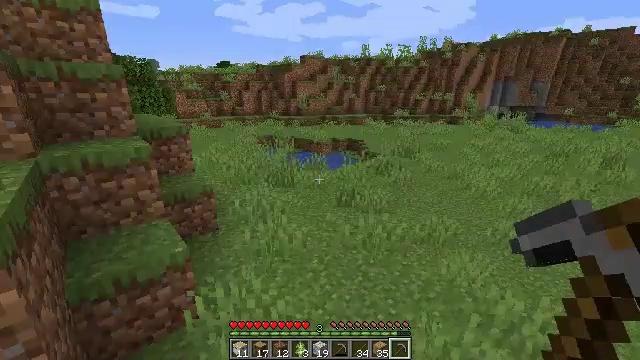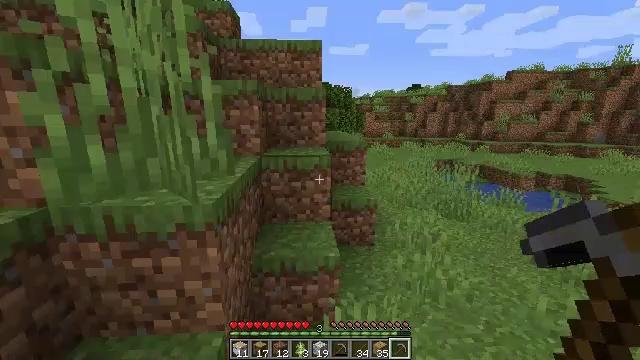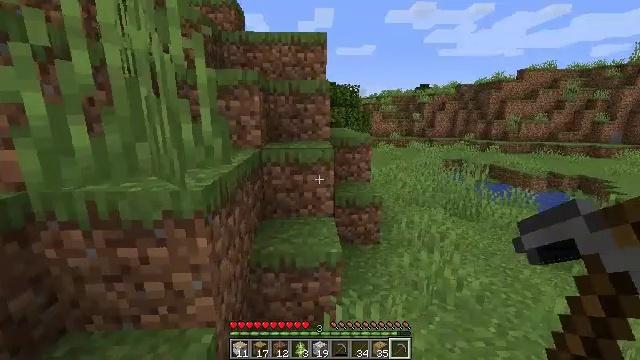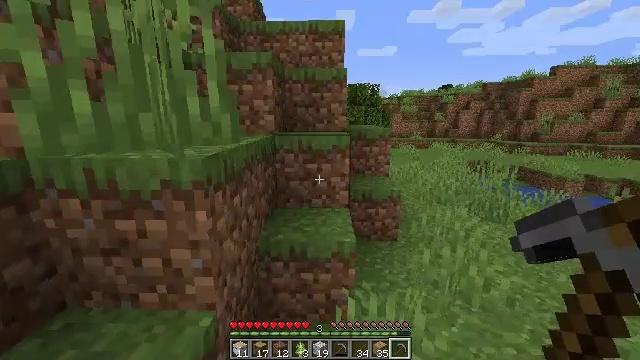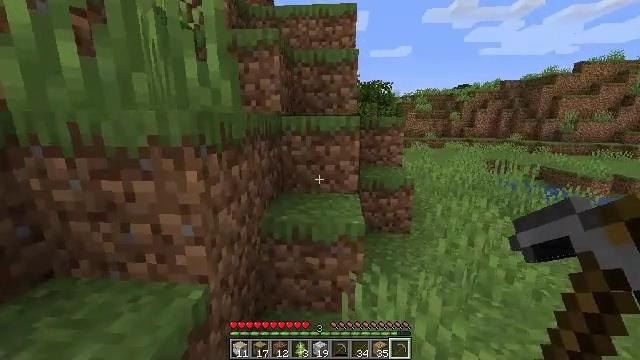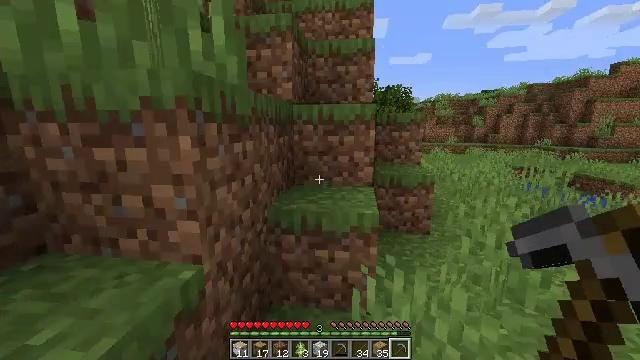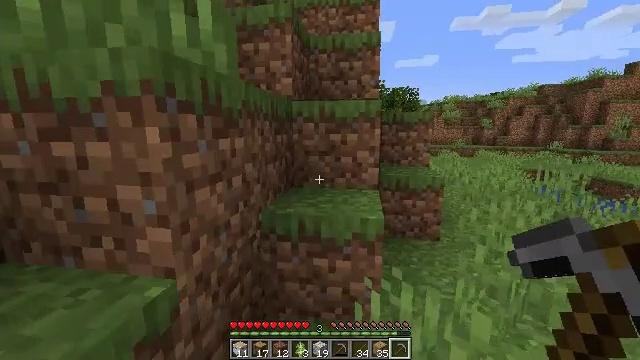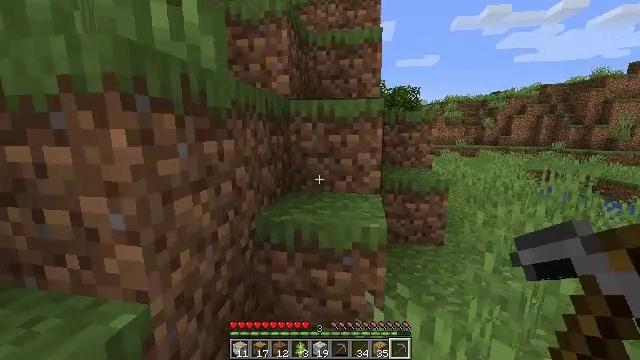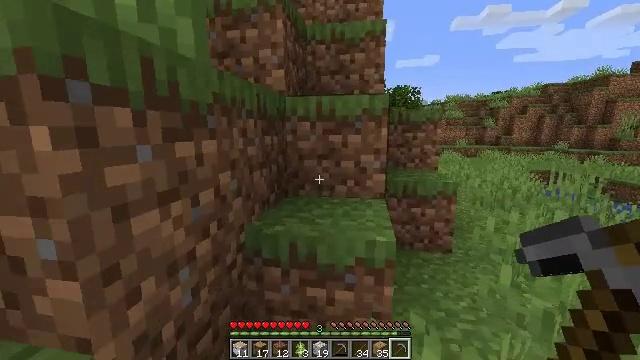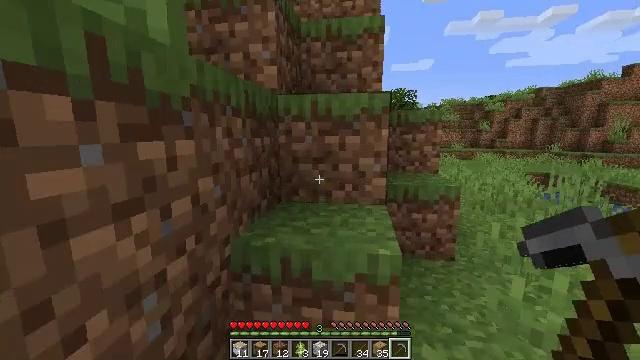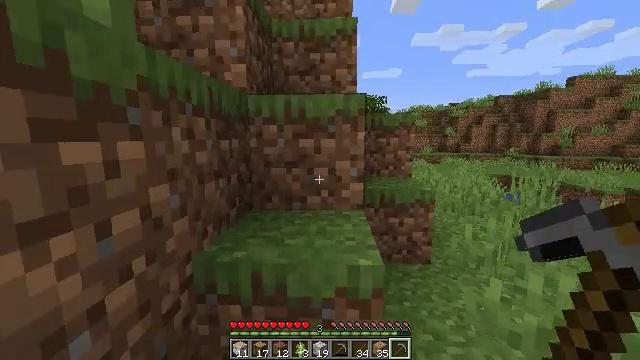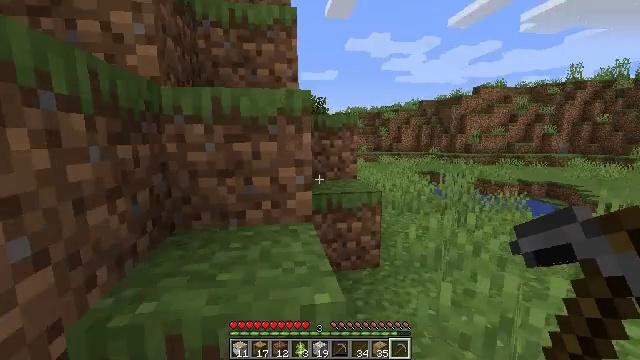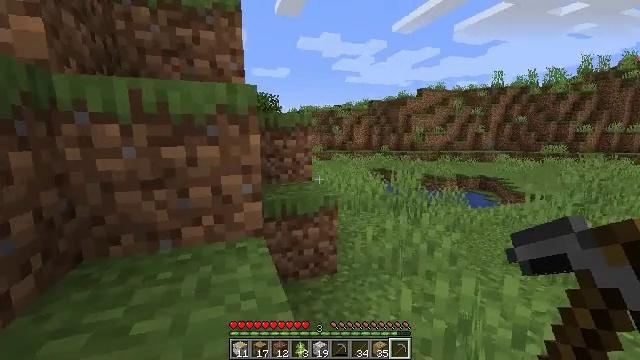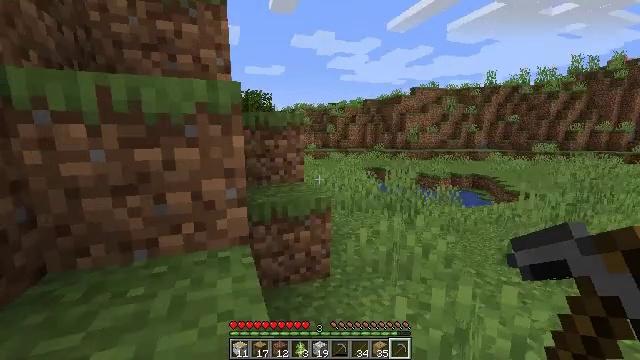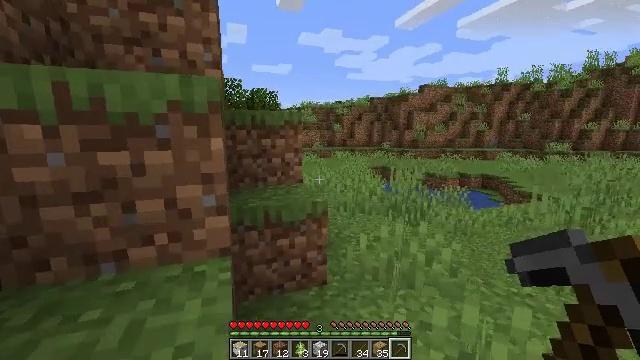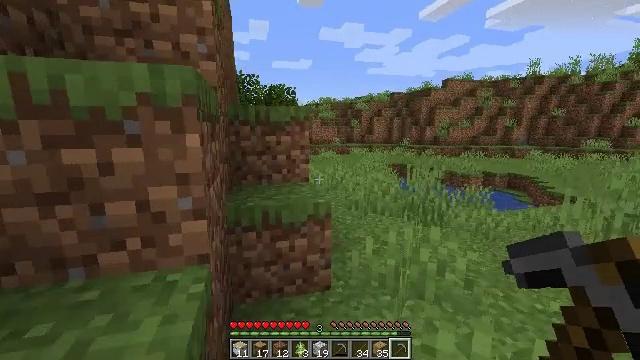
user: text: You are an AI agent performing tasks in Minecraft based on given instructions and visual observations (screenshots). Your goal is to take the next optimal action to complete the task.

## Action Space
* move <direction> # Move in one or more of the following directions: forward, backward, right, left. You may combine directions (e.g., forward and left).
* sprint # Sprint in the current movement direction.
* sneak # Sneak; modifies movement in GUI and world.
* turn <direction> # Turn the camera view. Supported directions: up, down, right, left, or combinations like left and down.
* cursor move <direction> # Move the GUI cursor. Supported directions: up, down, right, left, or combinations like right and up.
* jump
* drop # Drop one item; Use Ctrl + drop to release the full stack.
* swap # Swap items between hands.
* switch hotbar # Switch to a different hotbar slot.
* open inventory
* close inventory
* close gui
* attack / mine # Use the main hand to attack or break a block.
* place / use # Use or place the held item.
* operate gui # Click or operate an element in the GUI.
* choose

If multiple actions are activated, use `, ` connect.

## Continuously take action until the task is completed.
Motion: motion action
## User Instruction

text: Gather tall grass by hitting it.
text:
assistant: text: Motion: move forward, turn left and up
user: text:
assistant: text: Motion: move forward, turn left
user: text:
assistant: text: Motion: move forward, turn left
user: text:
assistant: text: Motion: move forward, turn left
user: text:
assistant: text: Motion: move forward, turn left and up
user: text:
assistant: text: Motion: move forward, turn left
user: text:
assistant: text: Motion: move forward
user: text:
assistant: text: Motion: move forward
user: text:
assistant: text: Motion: move forward
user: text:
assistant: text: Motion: move forward, turn right and up
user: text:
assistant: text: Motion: move forward, turn right
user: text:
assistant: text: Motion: move forward and move right, turn right
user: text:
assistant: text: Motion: move forward and move right, turn right
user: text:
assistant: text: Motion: move forward and move right, turn left
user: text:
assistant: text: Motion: move forward and move right, turn left
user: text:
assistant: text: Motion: move forward and move right, turn left
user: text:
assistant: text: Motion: move forward and move right
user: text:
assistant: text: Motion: move forward and move right
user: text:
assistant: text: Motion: move forward and move right
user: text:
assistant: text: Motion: move forward and move right
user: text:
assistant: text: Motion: move forward and move right
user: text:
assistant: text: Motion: move forward and move right
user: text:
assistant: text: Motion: move forward and move right
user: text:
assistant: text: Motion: move forward and move right
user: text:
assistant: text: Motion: move forward and move right
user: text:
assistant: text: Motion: move forward and move right
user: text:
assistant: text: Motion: move forward
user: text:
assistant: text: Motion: move forward
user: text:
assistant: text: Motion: move forward
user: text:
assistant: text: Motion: move forward